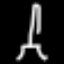
Label: The Eiffel Tower